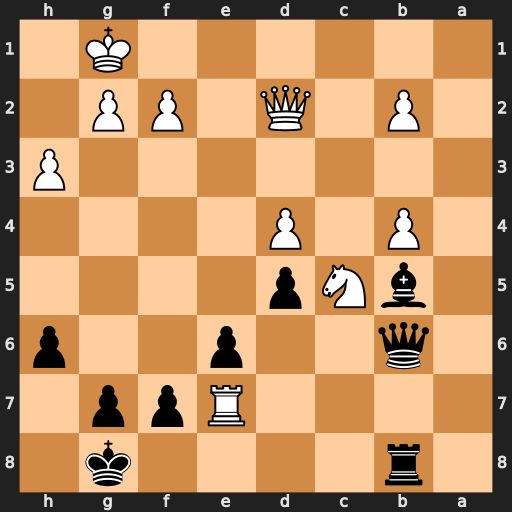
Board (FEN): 1r4k1/4Rpp1/1q2p2p/1bNp4/1P1P4/7P/1P1Q1PP1/6K1
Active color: b
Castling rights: -
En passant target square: -
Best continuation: Kf8 Rb7 Rxb7 Nxb7 Qxb7